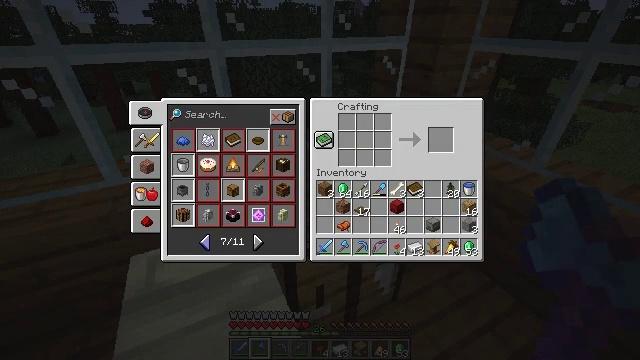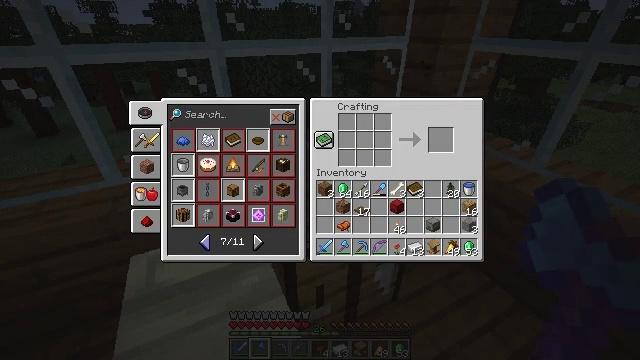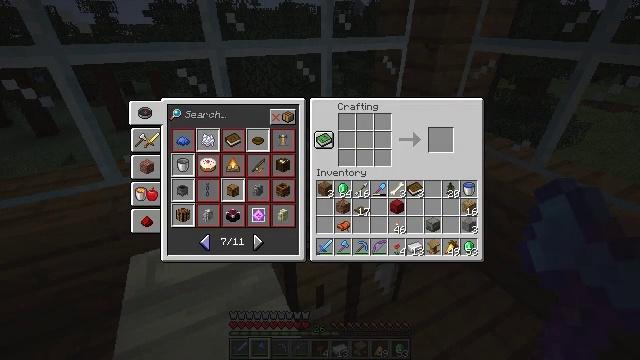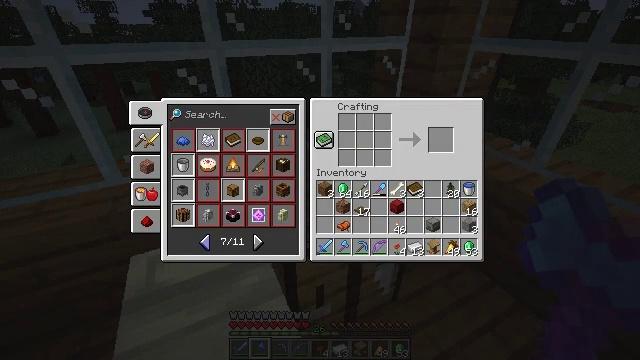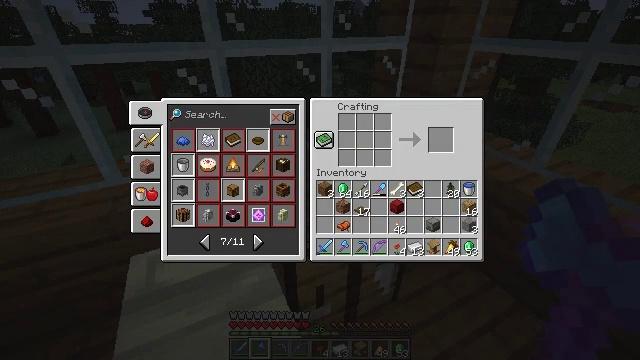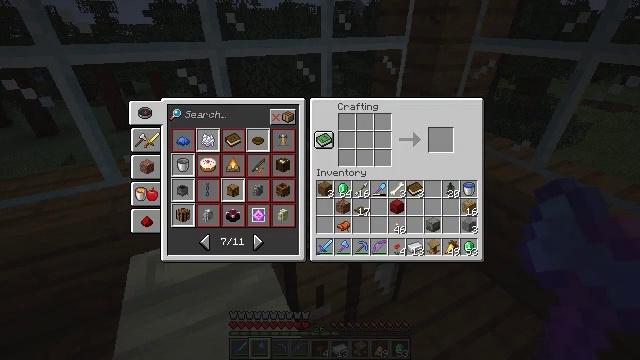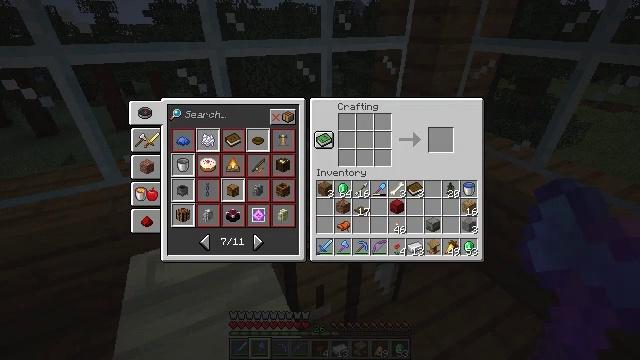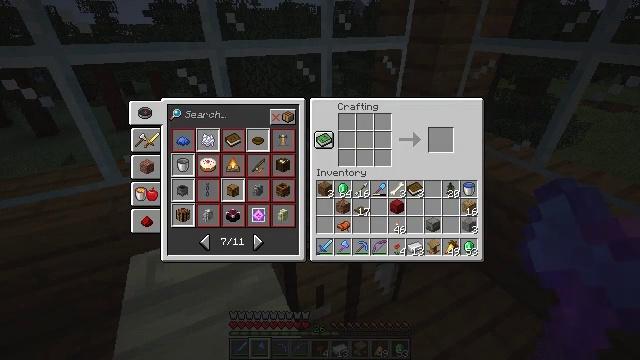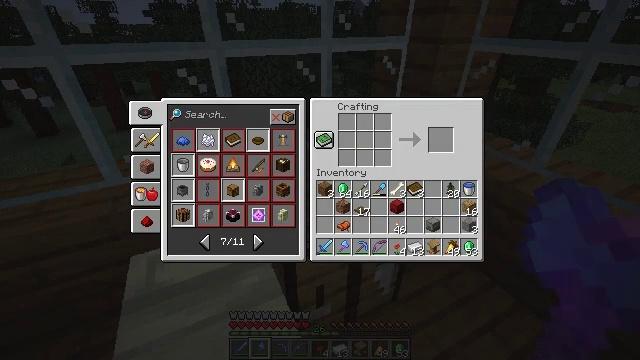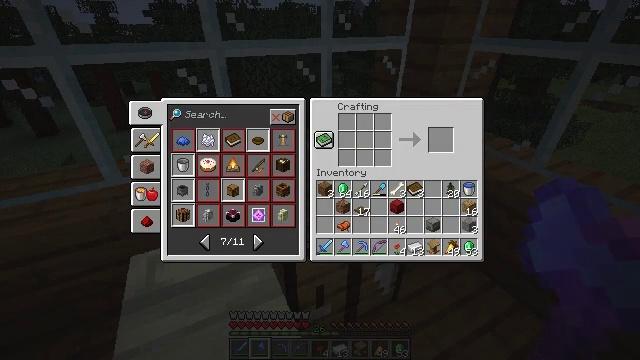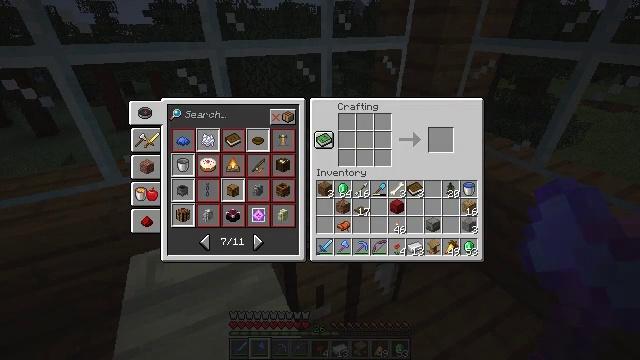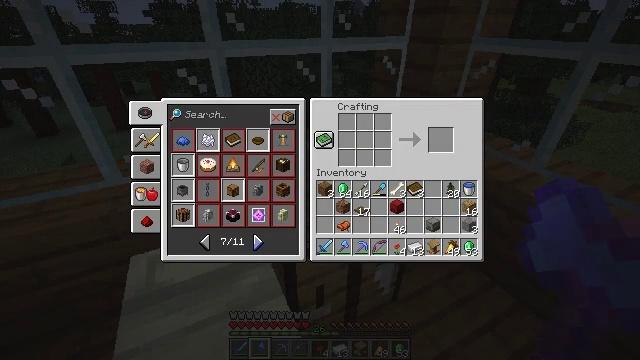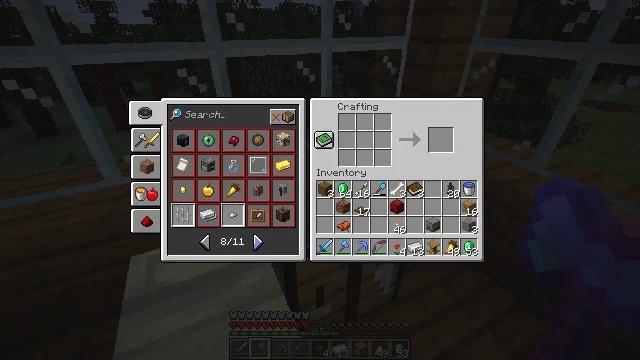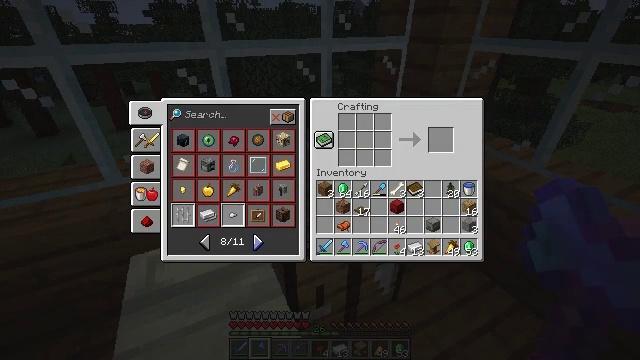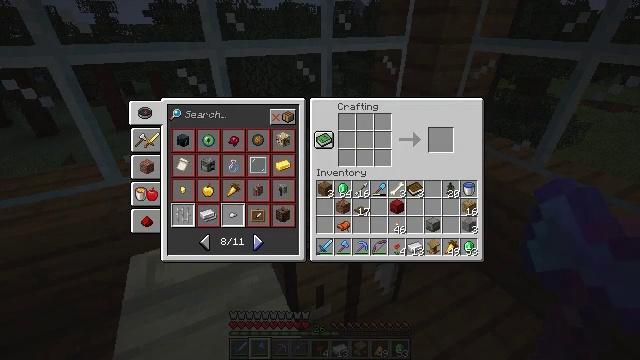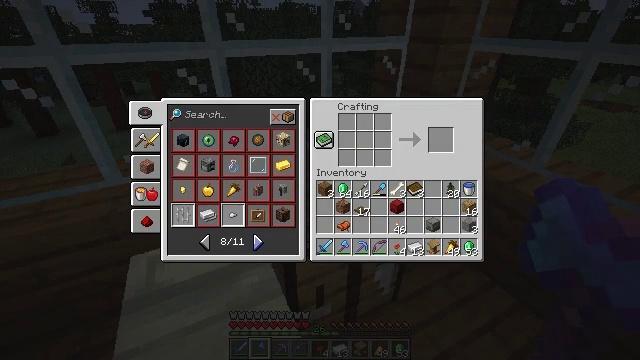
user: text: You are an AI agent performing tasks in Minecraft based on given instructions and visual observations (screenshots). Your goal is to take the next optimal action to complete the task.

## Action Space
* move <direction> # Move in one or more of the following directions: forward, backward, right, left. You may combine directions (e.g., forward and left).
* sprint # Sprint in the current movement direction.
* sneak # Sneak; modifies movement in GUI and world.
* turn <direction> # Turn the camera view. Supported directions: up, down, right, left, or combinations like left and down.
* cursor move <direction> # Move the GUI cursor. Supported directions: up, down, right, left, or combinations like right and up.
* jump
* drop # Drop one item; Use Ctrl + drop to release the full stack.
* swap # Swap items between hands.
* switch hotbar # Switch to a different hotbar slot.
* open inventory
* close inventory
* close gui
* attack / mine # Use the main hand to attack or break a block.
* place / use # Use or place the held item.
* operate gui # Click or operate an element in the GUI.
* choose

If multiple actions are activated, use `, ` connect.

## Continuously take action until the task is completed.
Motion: motion action
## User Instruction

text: Access a crafting table to create a stonecutter.
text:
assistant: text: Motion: no_op
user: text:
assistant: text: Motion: no_op
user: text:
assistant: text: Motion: no_op
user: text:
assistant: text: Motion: cursor move right
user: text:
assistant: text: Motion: cursor move right and up
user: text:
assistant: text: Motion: cursor move right
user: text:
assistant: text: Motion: no_op
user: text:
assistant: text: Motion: no_op
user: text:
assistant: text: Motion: no_op
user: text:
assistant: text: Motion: no_op
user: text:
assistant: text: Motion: no_op
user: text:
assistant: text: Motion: operate gui
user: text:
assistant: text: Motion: operate gui
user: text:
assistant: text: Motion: operate gui
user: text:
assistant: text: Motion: no_op
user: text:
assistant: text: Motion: no_op
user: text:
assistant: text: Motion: cursor move left
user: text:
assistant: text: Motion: no_op
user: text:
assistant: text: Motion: no_op
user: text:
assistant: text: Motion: no_op
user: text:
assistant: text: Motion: no_op
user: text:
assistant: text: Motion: no_op
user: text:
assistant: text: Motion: no_op
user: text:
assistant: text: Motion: no_op
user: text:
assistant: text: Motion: no_op
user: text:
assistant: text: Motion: no_op
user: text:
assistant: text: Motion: no_op
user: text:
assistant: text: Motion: no_op
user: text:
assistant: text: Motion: operate gui
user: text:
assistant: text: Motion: operate gui